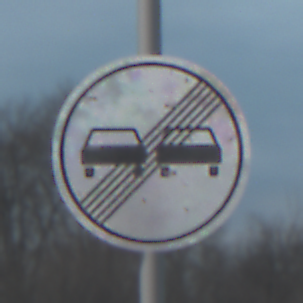
Verkehrszeichen: EndeUeberholverbot
Umgebung: Outdoor, RoadRail
Tageszeit: SunriseSunset
Wetter: PartlyCloudy
Licht: Natural
Jahreszeit: NotSpecified
Kontrast: LowContrast